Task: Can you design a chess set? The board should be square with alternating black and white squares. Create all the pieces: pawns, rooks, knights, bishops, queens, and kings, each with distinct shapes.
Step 1347:
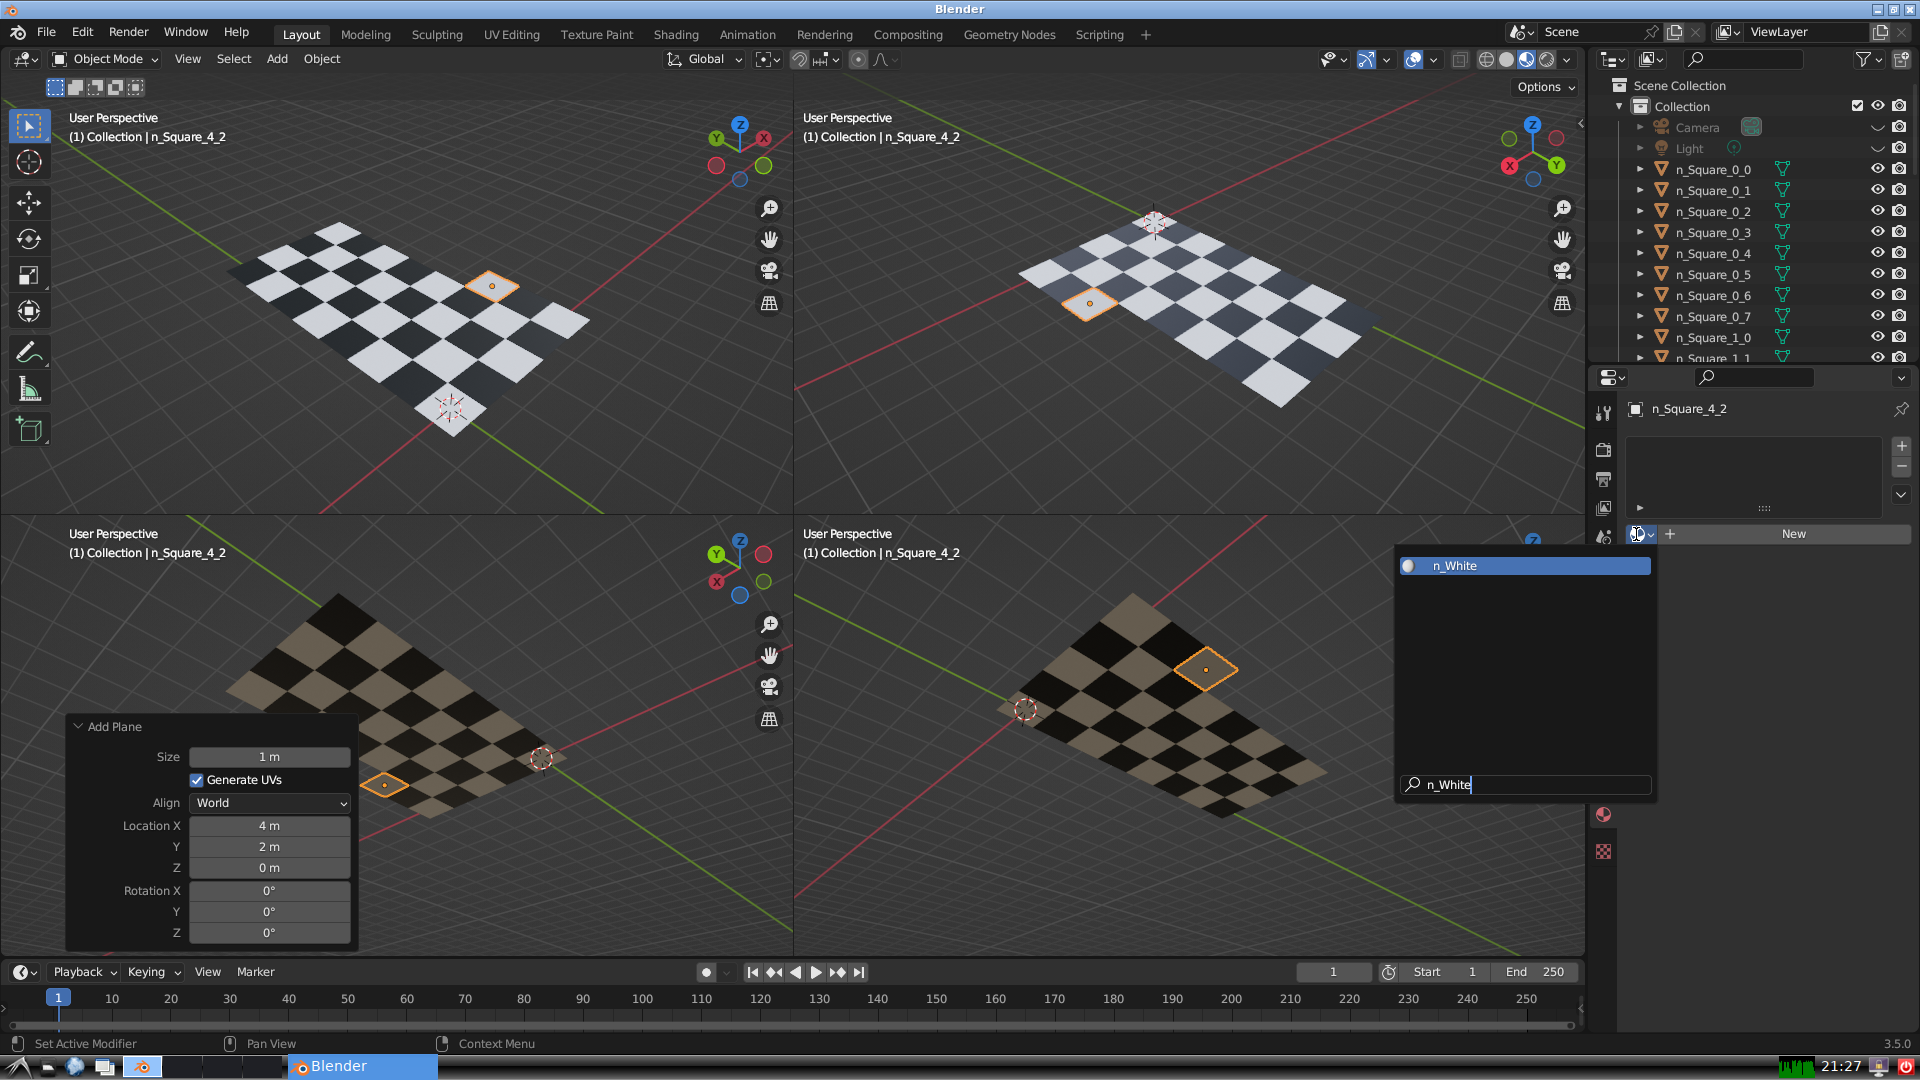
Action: {"key_press": ['Return']}